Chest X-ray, PA view. Patient: 56 years old, sex F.
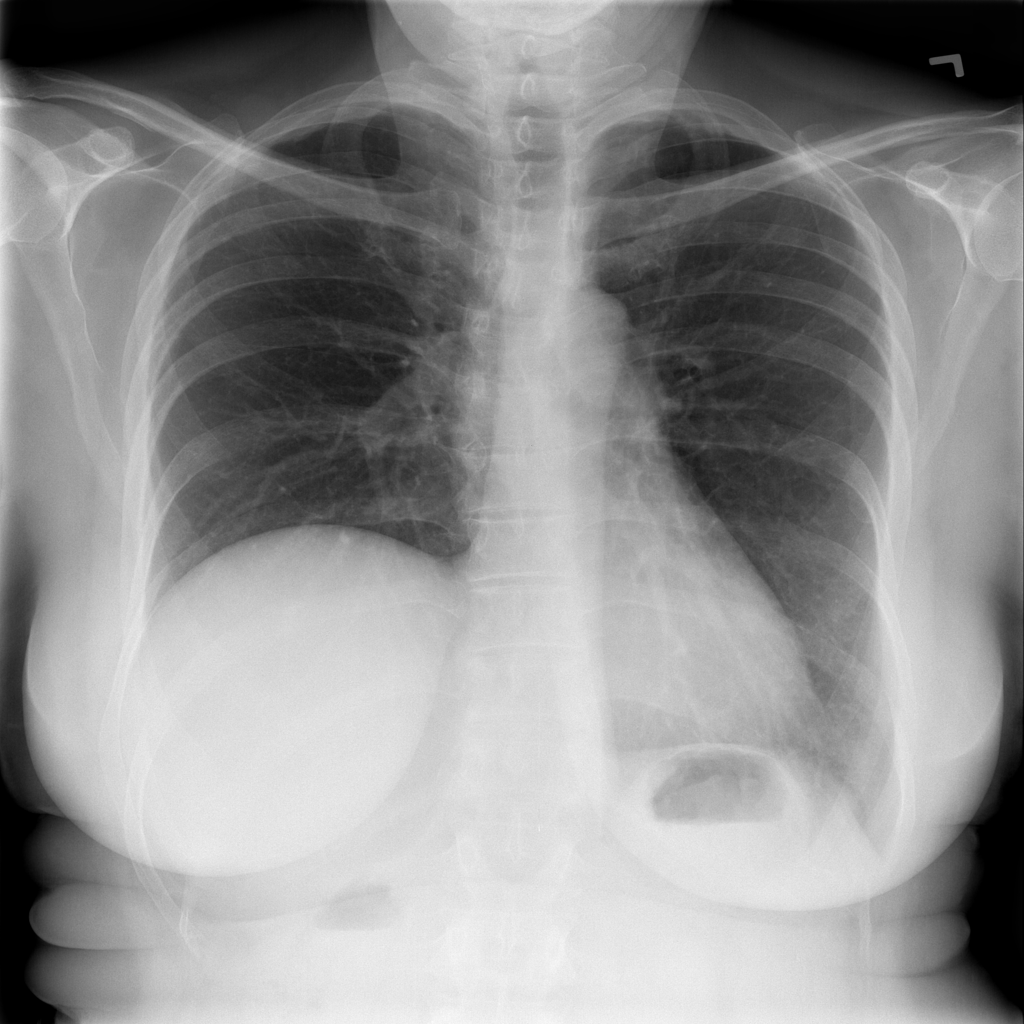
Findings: No Finding